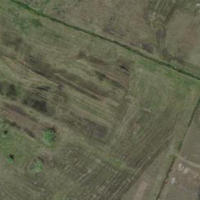
EUNIS habitat code: 16
Species observed at this site:
Corvus corone
Cygnus olor
Fulica atra
Anas platyrhynchos
Parus major
Acrocephalus scirpaceus
Ciconia ciconia
Pica pica
Lanius collurio
Columba palumbus
Corvus corax
Passer montanus
Turdus merula